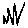
Label: zigzag